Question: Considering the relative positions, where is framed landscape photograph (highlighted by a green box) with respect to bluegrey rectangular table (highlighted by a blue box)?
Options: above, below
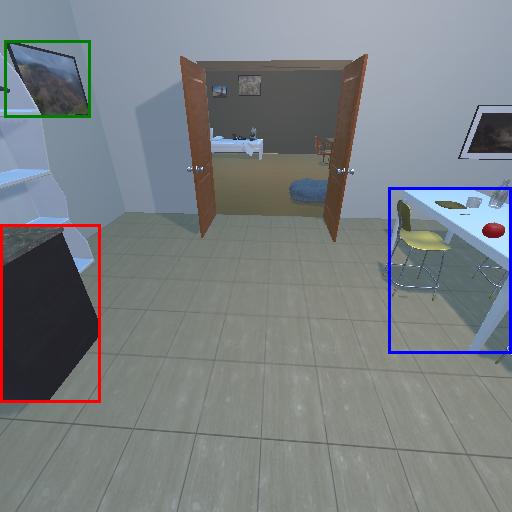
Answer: above